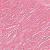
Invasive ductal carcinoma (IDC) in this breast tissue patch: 0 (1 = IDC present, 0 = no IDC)